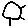
Label: sun